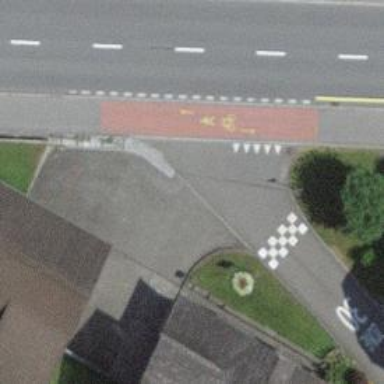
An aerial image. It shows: Road with "give way" sign.